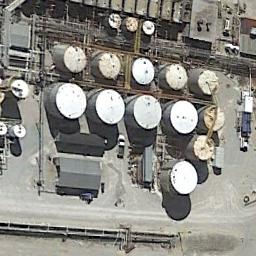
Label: storage_tank